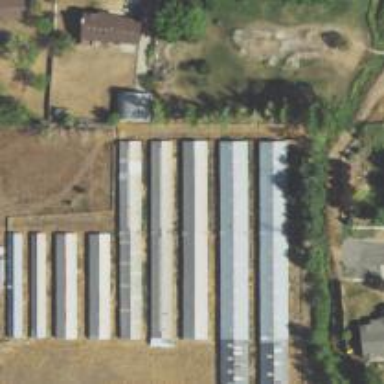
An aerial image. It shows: Greenhouse used for horticulture.